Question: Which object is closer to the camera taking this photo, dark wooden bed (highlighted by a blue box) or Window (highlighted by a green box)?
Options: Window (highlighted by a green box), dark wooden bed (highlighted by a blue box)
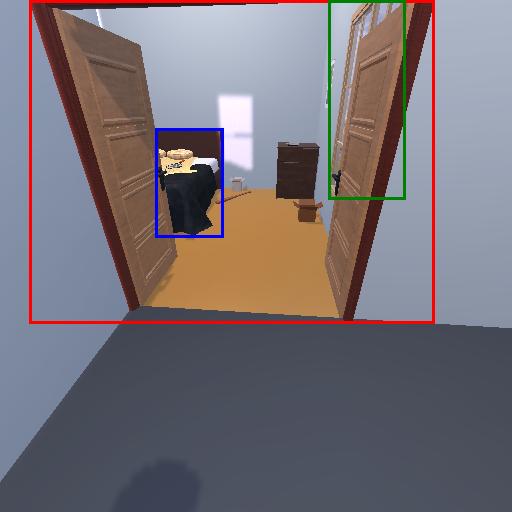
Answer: Window (highlighted by a green box)